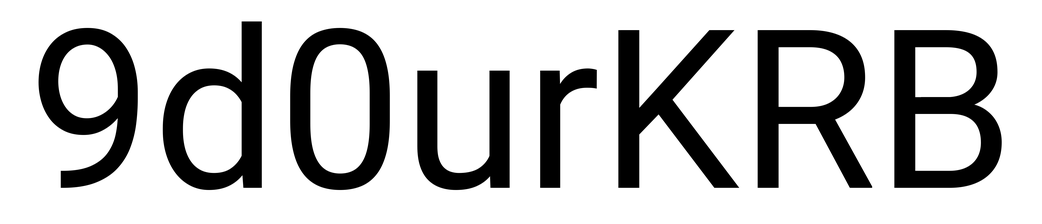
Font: Roboto_Regular